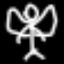
Label: angel